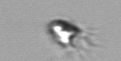
Label: Balanion